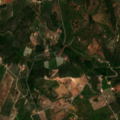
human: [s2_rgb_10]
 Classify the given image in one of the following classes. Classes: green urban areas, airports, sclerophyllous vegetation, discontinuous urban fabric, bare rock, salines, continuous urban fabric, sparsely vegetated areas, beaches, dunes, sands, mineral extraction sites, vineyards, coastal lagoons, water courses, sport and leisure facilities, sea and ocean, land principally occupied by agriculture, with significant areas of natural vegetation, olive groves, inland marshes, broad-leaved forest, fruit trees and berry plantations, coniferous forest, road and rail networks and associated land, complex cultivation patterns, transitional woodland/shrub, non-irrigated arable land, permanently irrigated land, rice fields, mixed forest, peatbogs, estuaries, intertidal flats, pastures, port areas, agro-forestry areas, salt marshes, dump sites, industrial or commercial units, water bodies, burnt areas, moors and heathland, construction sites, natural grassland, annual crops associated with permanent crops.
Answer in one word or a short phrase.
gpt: continuous urban fabric